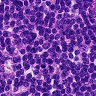
Metastatic tissue present: no